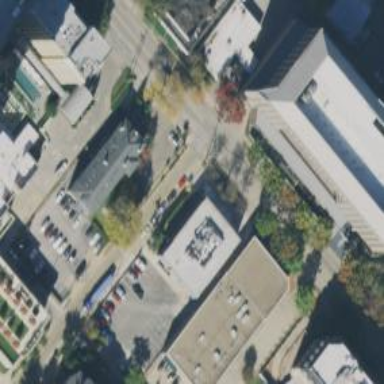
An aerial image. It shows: Retail building.